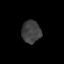
Tissue: prostate
Cell type: T cells
Senescence score: 0.2736
Nuclear area (px): 419
Mean DAPI intensity: 63.547